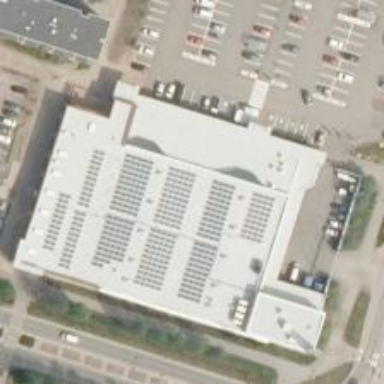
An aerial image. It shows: Supermarket.